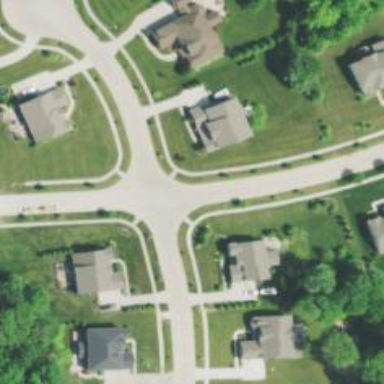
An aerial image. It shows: Unmarked road crossing.